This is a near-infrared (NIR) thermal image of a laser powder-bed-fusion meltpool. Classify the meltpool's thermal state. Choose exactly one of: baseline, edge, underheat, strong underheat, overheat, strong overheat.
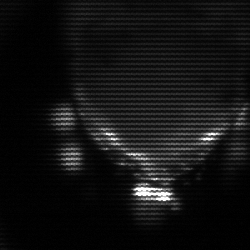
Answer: baseline